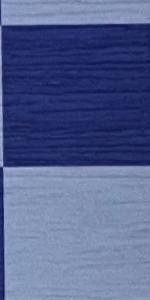
Label: Empty